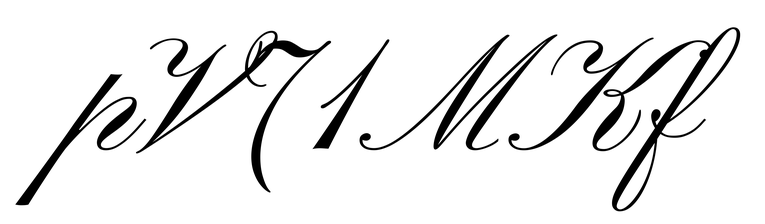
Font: PinyonScript-Regular